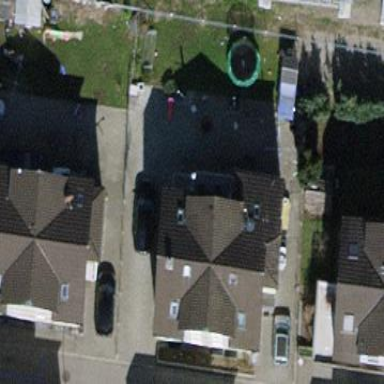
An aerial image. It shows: Detached building with gabled roof.